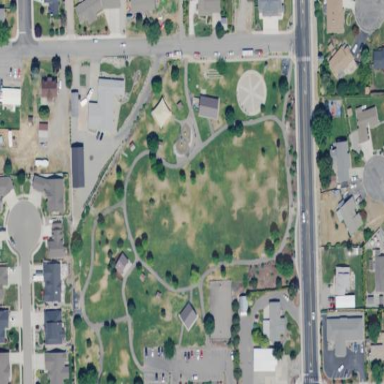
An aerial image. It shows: Park with disc golf facilities.